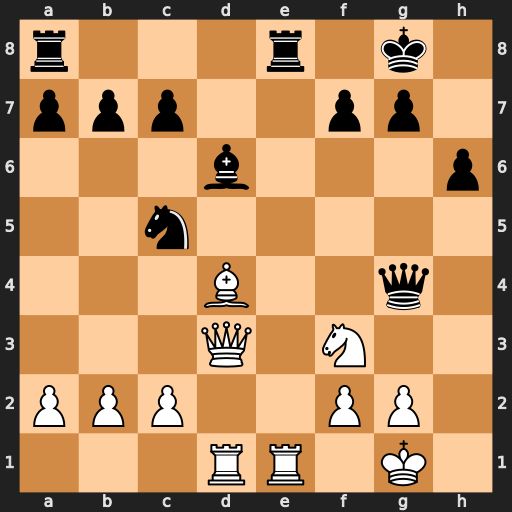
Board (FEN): r3r1k1/ppp2pp1/3b3p/2n5/3B2q1/3Q1N2/PPP2PP1/3RR1K1
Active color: w
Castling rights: -
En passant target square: -
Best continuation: Rxe8+ Rxe8 Bxc5 Bxc5 Qb5 Bxf2+ Kxf2